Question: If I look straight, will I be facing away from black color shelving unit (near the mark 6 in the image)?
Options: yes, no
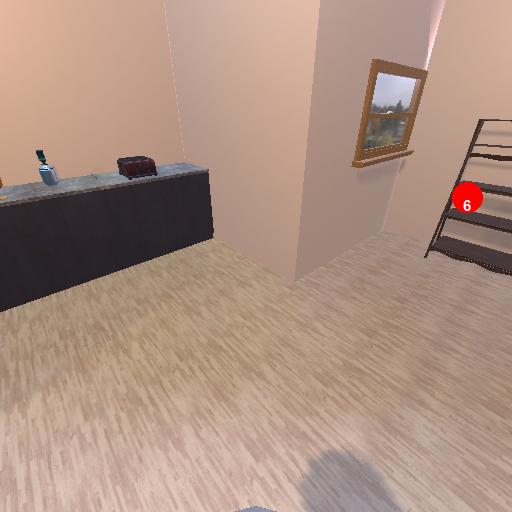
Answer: yes